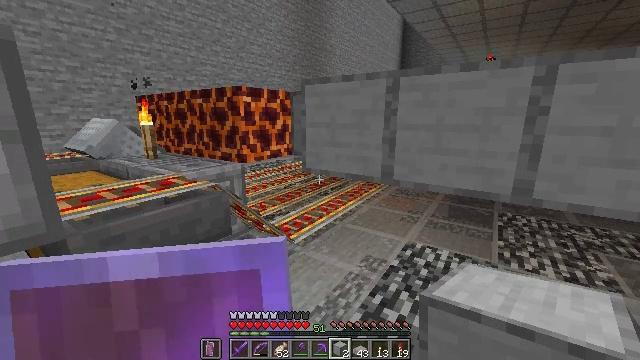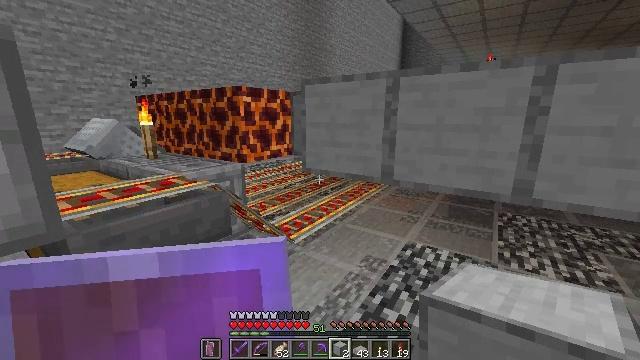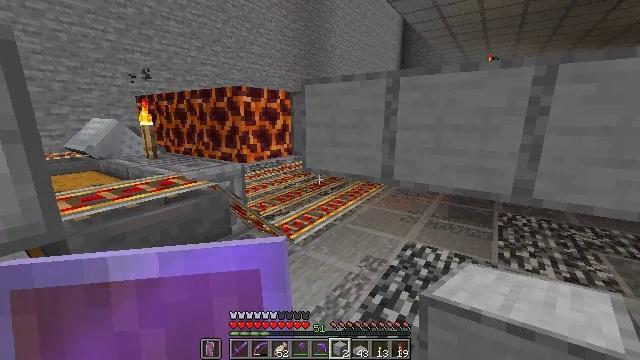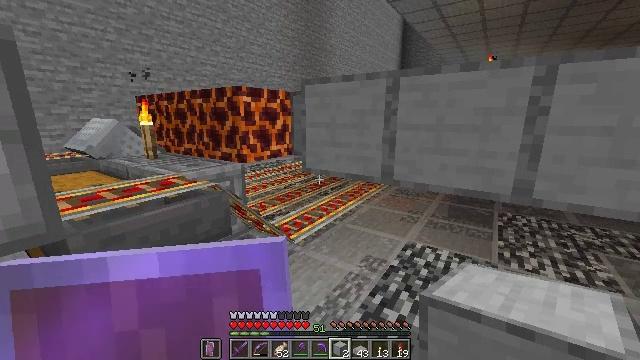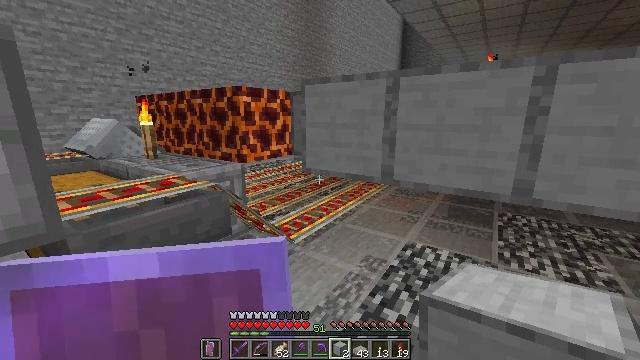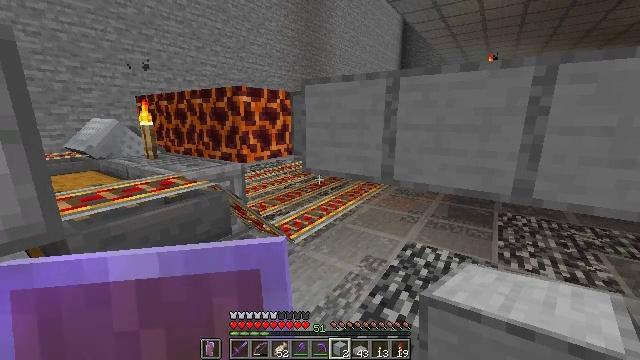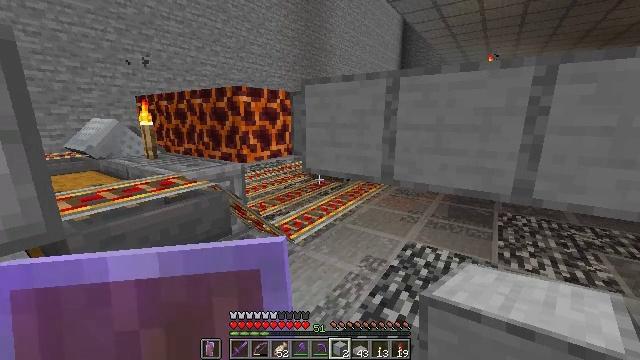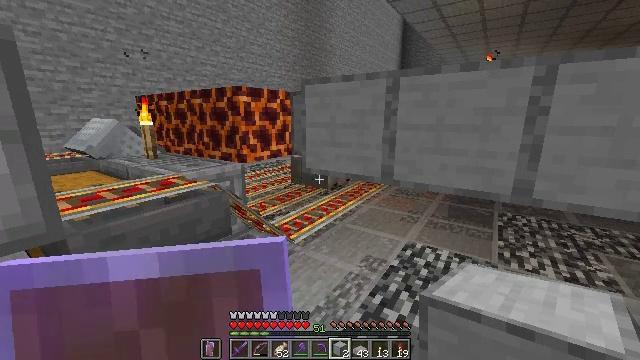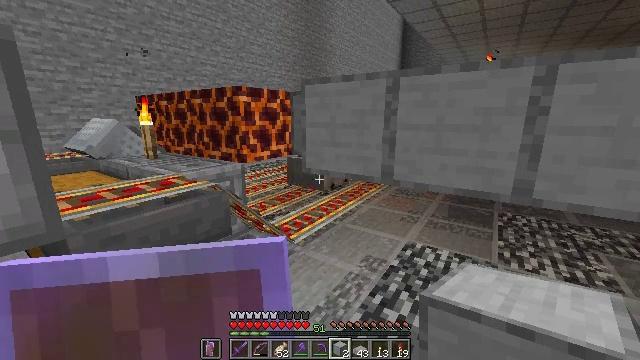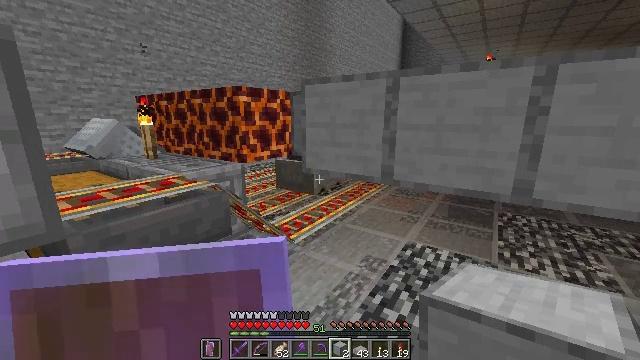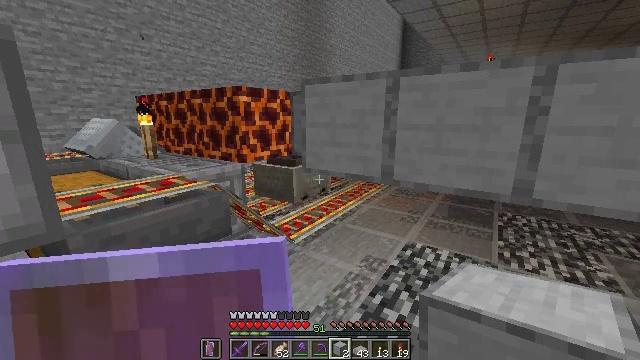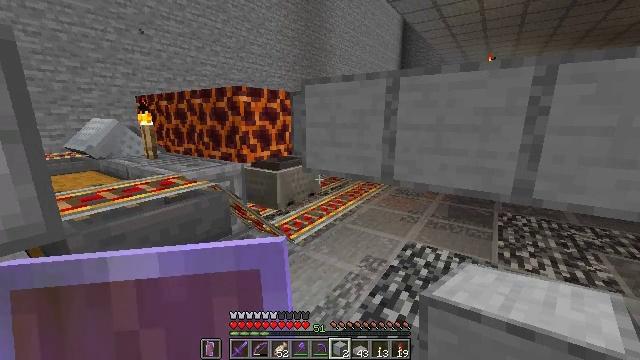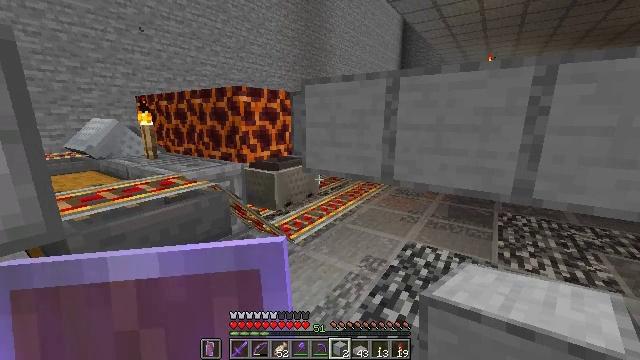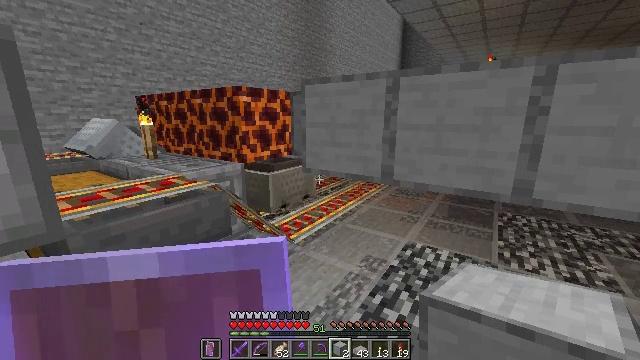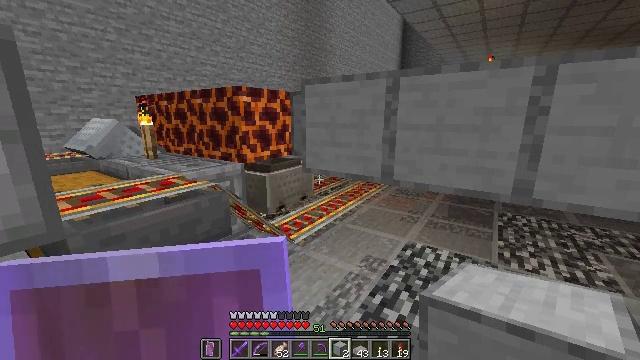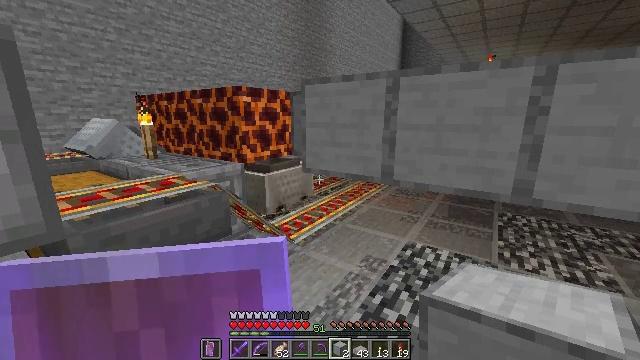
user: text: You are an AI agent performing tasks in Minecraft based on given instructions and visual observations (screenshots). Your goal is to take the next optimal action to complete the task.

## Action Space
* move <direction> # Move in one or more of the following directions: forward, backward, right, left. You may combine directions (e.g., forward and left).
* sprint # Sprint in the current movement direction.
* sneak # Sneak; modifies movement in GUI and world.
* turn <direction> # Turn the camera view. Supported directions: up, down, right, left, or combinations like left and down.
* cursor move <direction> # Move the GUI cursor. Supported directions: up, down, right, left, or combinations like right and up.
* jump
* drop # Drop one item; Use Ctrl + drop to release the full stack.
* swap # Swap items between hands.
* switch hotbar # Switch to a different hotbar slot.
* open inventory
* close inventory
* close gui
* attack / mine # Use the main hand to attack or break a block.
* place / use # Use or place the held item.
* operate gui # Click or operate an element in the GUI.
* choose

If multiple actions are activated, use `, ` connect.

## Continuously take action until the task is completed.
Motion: motion action
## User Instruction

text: Attack the crafting table to break it.
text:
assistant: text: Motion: no_op
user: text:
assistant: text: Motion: no_op
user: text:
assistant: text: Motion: no_op
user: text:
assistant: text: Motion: no_op
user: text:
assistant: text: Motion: no_op
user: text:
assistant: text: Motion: no_op
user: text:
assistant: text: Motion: no_op
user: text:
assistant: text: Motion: no_op
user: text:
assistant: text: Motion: no_op
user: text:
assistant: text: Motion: no_op
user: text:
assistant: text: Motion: no_op
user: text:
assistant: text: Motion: no_op
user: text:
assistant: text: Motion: no_op
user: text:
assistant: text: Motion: no_op
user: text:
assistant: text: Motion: no_op
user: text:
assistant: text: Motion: no_op
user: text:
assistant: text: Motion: no_op
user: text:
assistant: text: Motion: no_op
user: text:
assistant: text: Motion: no_op
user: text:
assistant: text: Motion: no_op
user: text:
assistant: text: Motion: no_op
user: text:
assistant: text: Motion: no_op
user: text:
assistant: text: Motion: no_op
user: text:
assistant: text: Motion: no_op
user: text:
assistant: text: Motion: no_op
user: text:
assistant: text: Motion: no_op
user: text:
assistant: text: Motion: no_op
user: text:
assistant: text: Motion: no_op
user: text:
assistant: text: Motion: no_op
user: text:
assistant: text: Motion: no_op